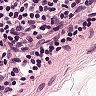
Metastatic tissue present: no